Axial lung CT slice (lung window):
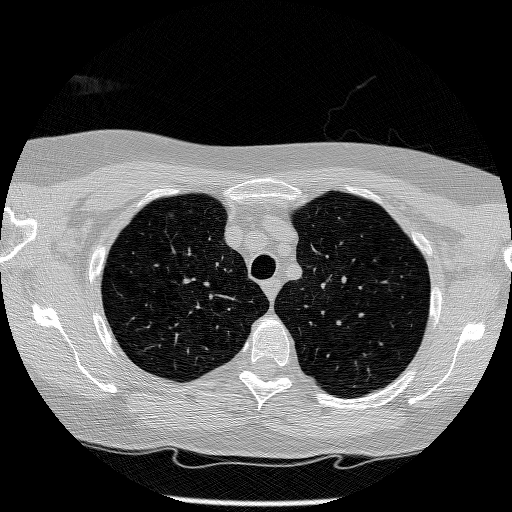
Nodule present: no